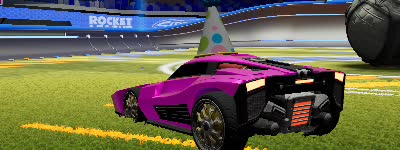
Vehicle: breakout